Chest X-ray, AP view. Patient: 25 years old, sex F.
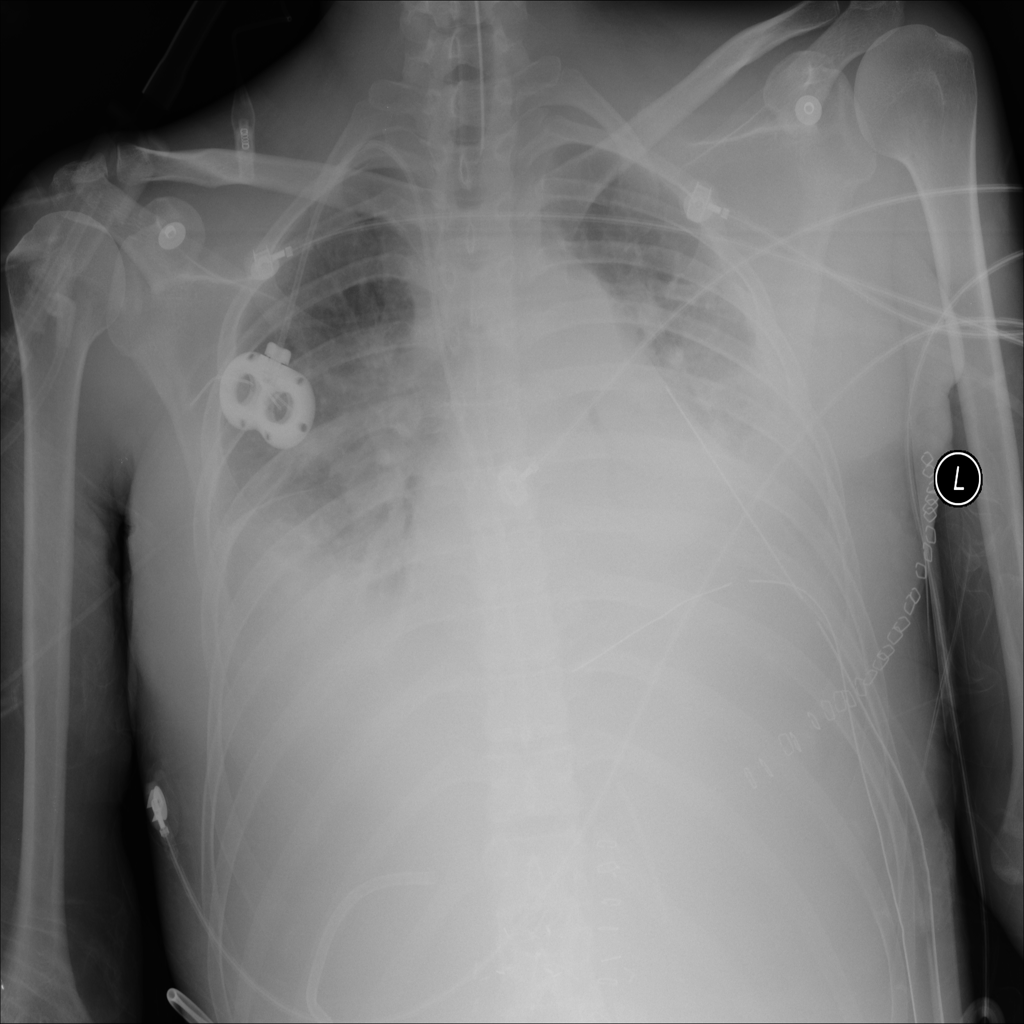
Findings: Edema, Effusion